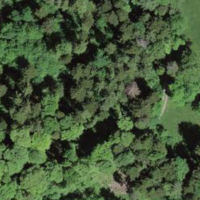
EUNIS habitat code: 43
Species observed at this site:
Cephalanthera damasonium